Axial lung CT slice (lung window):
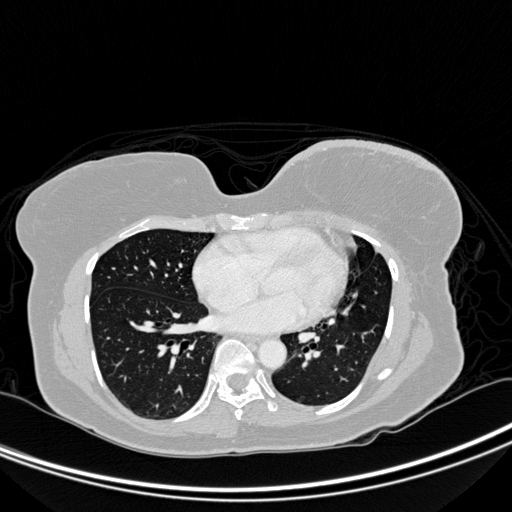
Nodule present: no